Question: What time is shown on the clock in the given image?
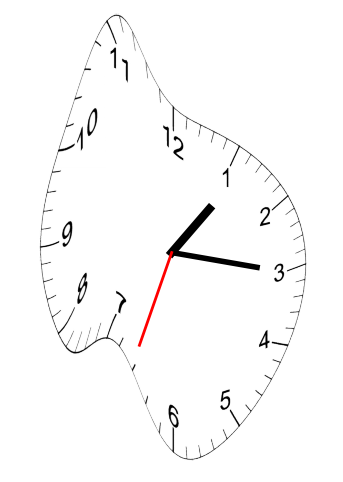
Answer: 01:15:33